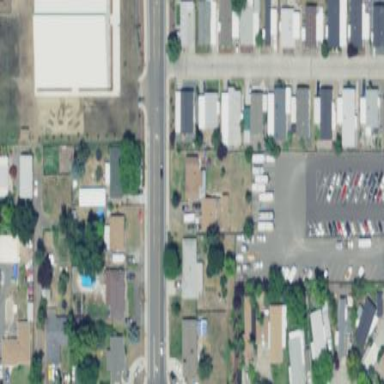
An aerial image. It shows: Residential area designated as trailer park.